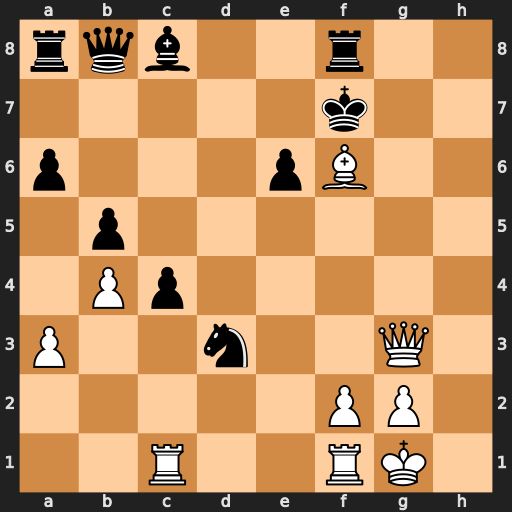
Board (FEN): rqb2r2/5k2/p3pB2/1p6/1Pp5/P2n2Q1/5PP1/2R2RK1
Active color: w
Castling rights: -
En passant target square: -
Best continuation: Qg7+ Ke8 Qe7#